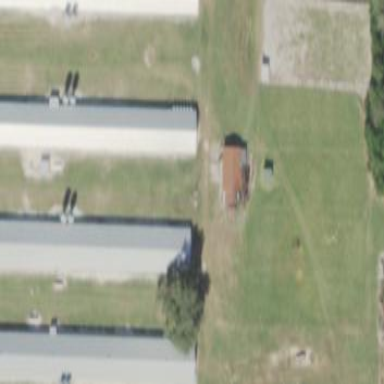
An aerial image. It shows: Poultry farmyard.